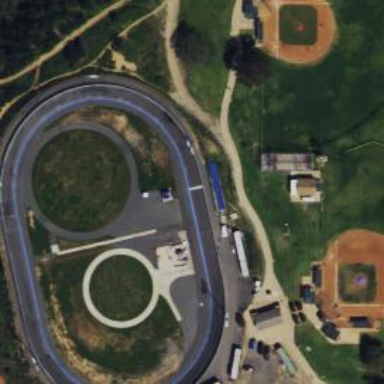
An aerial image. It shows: Asphalt cycling track within leisure land area.